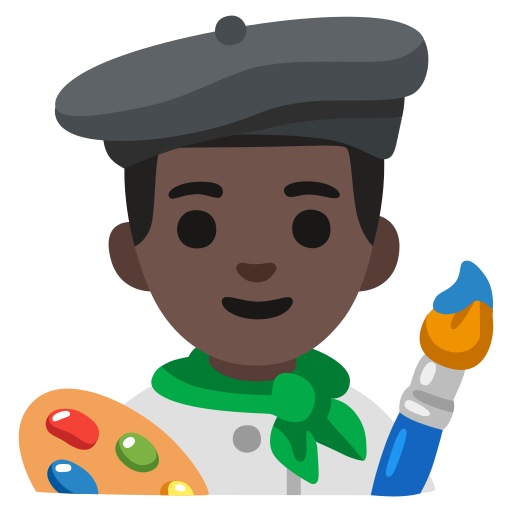
Emoji: 👨🏿‍🎨